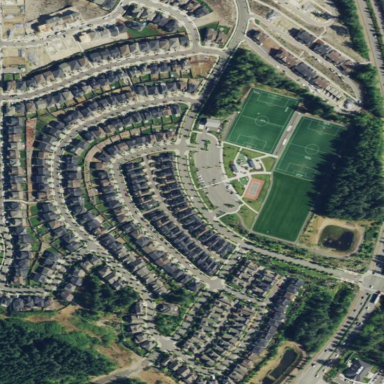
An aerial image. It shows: This residential area consists of single-family homes.